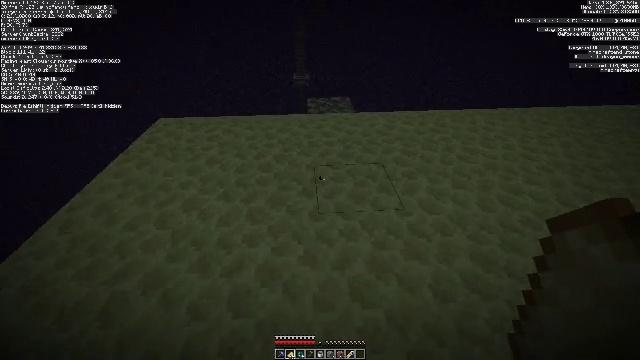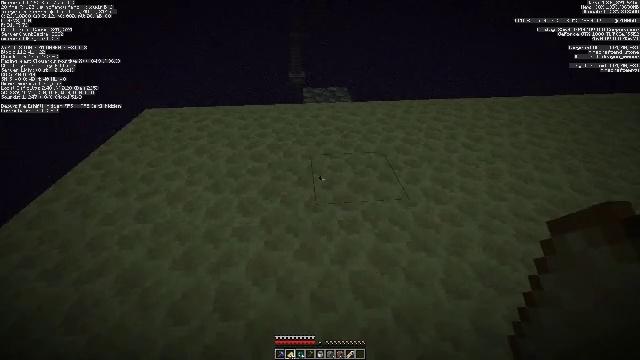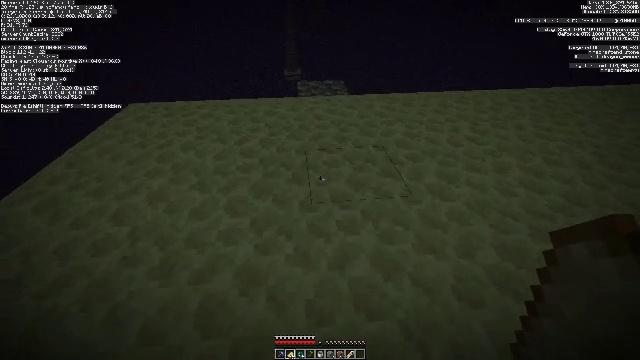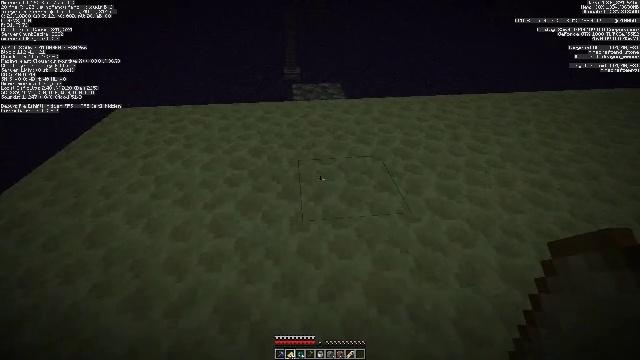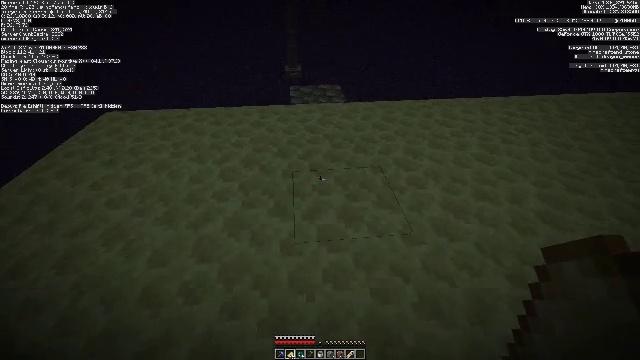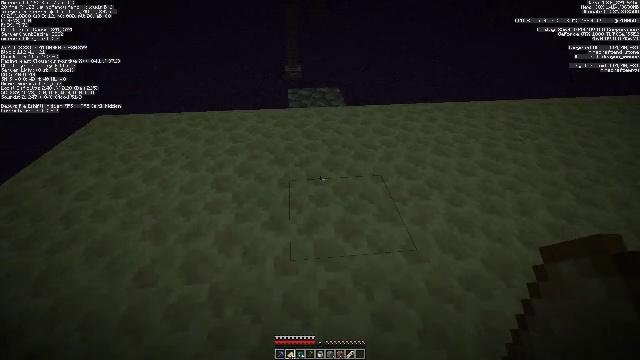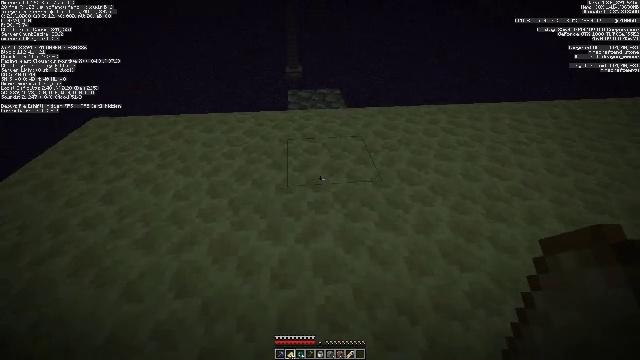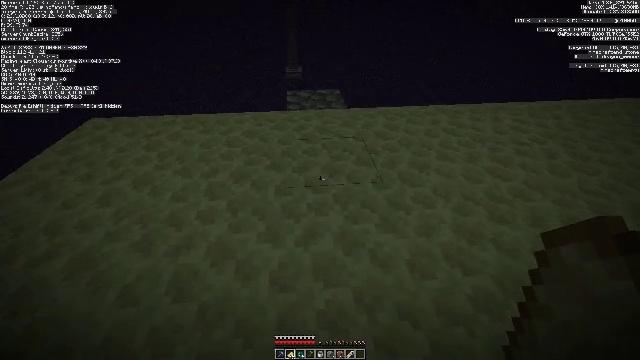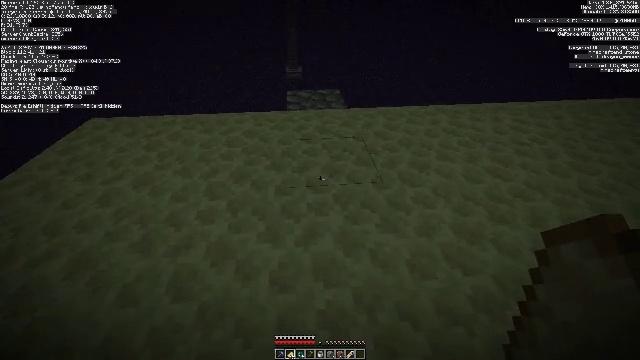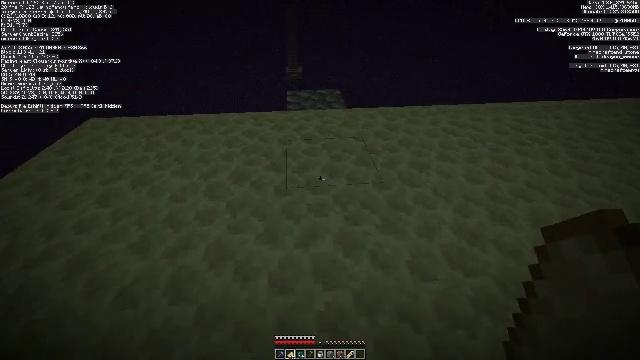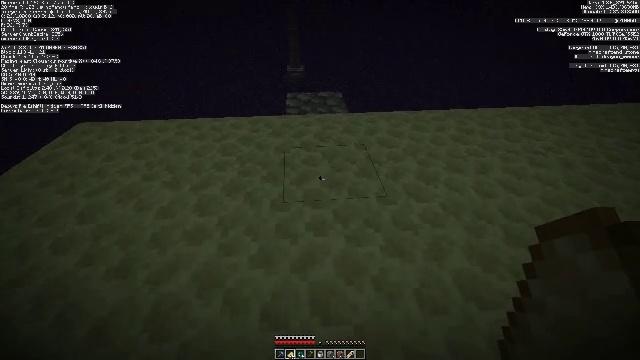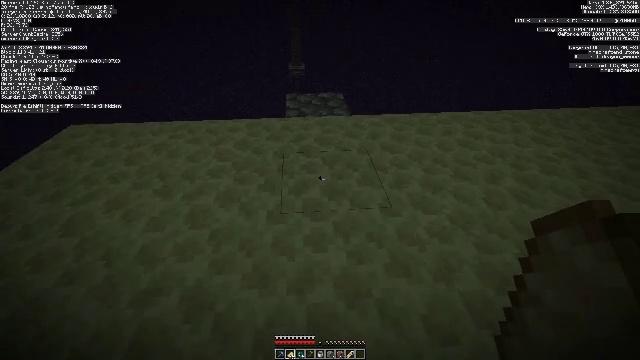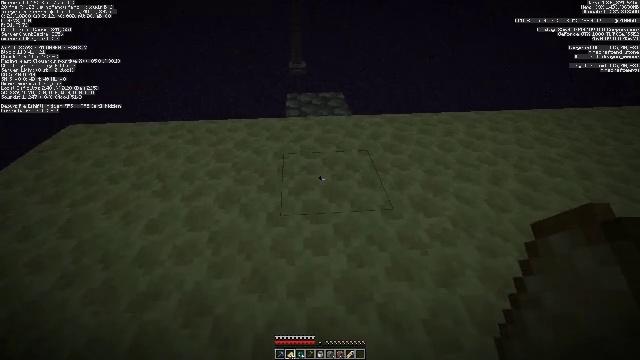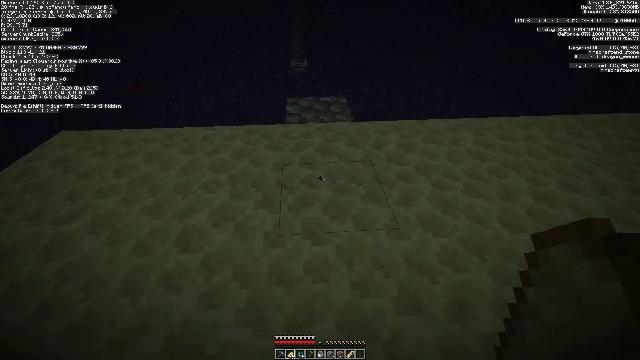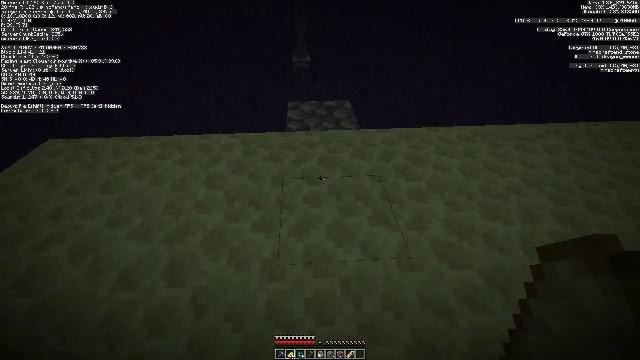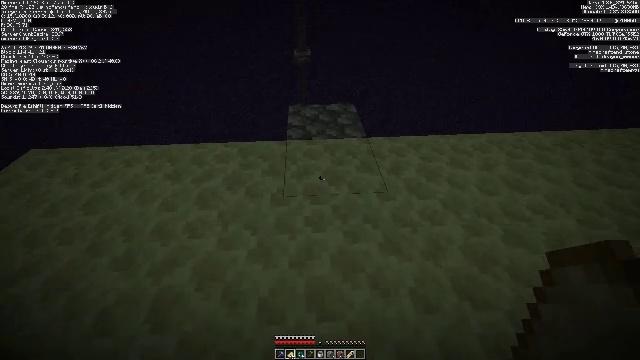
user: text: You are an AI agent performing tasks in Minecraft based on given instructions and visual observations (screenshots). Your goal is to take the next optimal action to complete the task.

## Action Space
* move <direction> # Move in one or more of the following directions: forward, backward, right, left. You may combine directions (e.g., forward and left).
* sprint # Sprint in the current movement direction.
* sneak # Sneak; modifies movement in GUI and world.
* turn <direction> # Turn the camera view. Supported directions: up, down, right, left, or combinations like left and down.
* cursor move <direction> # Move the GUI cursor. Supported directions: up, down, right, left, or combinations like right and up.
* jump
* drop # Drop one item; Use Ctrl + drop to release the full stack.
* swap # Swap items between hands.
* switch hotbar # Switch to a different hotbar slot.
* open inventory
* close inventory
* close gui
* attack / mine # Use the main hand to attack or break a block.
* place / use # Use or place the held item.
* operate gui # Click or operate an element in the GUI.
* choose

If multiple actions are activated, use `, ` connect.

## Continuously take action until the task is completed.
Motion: motion action
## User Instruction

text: Mine the white carpet.
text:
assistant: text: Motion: move forward and move right
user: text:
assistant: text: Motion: move forward and move right
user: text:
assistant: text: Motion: move forward
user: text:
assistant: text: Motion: move forward
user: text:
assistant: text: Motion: no_op
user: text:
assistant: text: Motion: no_op
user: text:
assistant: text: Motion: no_op
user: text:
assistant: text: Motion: no_op
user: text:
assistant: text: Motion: move forward
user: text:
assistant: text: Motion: move forward
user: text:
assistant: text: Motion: move forward
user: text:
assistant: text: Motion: move forward
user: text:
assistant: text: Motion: move forward
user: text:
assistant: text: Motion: move forward
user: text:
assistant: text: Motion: move forward, turn down
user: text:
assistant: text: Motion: move forward
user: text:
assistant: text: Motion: use / place
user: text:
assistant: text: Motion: use / place
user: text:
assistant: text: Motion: use / place
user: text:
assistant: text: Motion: use / place
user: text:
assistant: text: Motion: use / place
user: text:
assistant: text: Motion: turn right, use / place
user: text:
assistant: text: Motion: use / place
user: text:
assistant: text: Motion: use / place
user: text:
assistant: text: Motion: use / place
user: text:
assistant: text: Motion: move forward, use / place
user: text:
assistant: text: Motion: move forward
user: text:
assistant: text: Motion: move forward, turn down
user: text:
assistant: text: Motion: move forward, turn down
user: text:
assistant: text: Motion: move forward, turn down